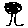
Label: tree